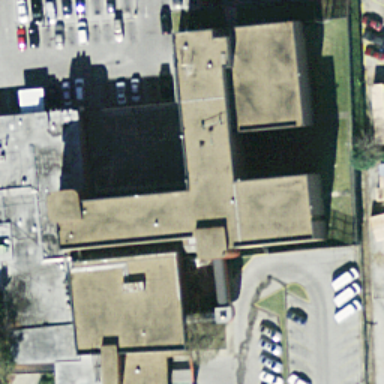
Some buildings with grey roofs .